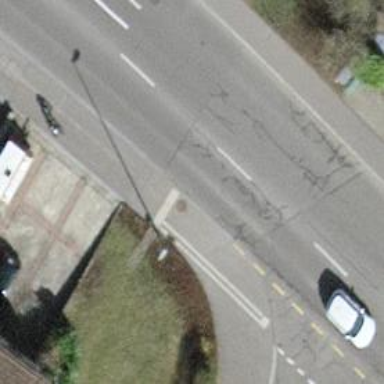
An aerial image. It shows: Unmarked crossing with pedestrian island.